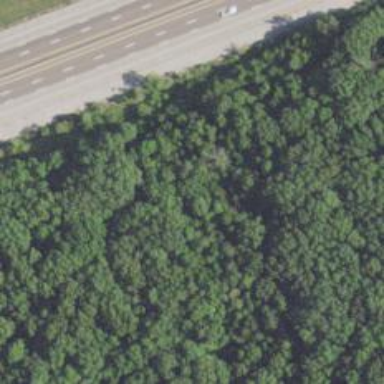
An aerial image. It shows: Woodland with evergreen needle-leaved trees.